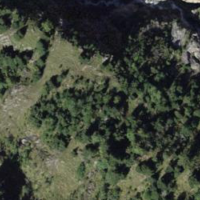
EUNIS habitat code: 23
Species observed at this site:
Lophophanes cristatus